Field crop: maize
Growth stage: 2
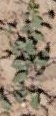
Species: convolvulus